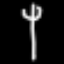
Label: fork